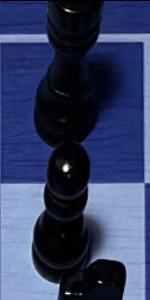
Label: Pawn_Black